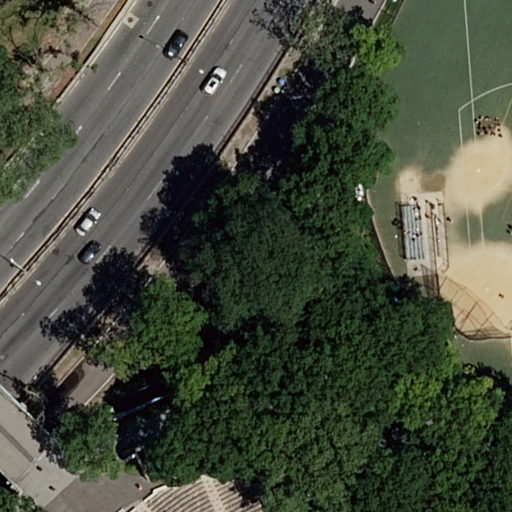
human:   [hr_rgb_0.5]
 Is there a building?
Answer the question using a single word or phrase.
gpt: yes

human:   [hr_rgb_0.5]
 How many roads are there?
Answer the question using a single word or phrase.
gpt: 6

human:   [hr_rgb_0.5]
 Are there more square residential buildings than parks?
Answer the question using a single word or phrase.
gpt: no

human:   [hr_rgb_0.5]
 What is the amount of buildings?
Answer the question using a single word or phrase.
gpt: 1

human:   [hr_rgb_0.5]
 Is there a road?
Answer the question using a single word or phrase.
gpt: yes

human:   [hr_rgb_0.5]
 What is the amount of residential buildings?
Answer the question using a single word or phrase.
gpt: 1

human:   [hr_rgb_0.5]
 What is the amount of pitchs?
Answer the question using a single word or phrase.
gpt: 2

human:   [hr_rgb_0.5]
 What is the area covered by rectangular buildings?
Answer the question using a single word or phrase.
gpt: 0m2

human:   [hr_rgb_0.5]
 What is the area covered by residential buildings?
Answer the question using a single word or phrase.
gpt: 281m2

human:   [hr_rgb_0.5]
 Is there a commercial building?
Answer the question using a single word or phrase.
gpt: no

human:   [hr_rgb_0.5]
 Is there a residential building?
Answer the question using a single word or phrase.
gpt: yes

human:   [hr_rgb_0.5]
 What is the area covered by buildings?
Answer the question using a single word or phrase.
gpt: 281m2

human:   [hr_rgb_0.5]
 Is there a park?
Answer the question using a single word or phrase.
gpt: yes

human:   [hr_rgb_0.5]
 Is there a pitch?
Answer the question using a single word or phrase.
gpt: yes

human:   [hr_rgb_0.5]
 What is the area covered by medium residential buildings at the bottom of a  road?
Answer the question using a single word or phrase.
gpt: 281m2

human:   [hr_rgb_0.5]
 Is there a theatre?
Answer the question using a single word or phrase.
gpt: yes

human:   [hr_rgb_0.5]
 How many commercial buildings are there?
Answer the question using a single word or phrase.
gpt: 0

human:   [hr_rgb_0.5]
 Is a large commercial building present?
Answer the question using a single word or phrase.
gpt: no

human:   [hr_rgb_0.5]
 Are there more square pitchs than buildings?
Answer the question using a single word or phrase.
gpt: no

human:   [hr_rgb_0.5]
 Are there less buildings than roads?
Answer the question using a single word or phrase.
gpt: yes

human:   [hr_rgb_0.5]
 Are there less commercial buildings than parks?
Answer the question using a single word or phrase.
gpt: yes

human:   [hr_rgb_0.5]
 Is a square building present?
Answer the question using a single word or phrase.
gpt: no

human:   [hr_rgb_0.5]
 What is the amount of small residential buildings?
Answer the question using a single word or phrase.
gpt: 0

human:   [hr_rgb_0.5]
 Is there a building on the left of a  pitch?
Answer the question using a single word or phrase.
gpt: yes

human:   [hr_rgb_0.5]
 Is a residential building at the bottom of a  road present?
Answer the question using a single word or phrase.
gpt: yes

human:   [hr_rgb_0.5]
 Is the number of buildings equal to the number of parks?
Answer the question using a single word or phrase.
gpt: no

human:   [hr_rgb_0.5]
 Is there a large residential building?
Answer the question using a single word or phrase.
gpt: no

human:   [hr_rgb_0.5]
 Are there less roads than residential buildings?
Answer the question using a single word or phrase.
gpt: no

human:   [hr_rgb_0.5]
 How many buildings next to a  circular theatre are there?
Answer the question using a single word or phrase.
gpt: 0

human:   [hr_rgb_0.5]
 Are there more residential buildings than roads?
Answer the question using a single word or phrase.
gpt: no

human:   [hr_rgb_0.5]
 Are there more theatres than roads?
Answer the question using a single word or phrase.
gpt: no

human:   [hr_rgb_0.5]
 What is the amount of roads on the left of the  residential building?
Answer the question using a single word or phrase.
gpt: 3

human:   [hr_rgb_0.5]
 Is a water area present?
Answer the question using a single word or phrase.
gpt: no

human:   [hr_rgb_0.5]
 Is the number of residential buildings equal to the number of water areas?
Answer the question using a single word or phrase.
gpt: no

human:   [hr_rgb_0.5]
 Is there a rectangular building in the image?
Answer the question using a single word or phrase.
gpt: no

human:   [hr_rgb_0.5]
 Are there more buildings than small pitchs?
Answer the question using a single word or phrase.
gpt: yes

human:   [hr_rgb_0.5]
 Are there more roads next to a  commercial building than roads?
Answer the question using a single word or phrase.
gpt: no

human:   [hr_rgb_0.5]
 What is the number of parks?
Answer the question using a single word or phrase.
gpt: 2

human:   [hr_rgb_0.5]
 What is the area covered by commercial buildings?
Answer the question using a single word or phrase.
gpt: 0m2

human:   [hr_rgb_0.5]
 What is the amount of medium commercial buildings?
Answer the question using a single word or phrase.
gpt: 0

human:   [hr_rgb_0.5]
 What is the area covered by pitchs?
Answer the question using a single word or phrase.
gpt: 666m2

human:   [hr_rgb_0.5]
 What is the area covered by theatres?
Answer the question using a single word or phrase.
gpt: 281m2

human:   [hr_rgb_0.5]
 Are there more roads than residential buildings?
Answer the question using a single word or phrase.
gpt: yes

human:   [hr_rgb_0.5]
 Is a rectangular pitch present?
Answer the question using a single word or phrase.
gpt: yes

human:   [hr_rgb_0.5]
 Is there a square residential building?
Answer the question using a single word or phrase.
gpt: no

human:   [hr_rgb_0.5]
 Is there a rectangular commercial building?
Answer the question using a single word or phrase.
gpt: no

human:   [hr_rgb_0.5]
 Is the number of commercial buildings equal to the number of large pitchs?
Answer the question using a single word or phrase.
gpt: no

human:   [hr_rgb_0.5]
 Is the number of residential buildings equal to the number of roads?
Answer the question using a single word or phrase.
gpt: no

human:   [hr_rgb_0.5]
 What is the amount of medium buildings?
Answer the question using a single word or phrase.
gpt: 1

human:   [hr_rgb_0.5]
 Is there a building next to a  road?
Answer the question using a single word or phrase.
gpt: yes

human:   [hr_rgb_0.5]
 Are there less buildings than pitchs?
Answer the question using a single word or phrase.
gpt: yes

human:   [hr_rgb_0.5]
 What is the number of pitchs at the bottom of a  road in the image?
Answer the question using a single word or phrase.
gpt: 0

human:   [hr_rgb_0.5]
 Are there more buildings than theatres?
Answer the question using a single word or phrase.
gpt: no

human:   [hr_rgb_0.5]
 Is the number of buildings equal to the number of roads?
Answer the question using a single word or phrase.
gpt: no

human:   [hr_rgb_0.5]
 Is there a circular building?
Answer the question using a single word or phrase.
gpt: no

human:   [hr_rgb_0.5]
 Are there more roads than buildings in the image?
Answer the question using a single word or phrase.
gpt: yes

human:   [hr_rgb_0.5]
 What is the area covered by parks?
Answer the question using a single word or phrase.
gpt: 7720m2

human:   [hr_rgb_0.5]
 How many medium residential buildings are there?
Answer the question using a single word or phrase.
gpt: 1

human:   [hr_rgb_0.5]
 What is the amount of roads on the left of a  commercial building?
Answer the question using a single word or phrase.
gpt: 0

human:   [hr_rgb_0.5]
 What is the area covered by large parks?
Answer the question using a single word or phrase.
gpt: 7720m2

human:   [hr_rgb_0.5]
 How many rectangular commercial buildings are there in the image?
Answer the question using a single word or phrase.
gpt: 0

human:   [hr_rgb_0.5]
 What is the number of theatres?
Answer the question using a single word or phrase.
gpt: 1

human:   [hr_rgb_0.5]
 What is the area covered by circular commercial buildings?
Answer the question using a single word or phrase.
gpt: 0m2

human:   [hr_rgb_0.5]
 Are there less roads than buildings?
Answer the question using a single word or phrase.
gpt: no